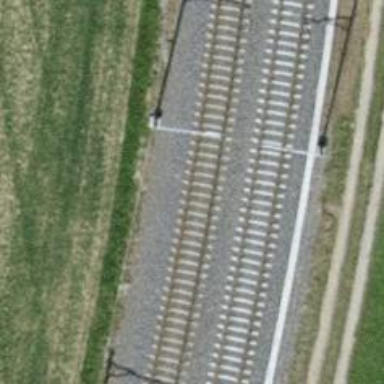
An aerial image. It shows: Single-track railway with electrified contact lines.